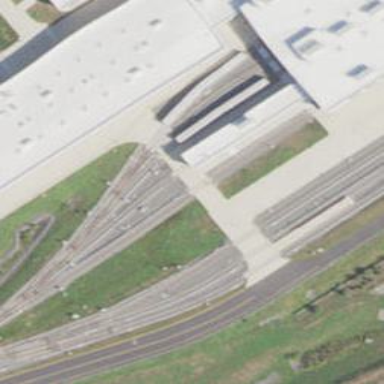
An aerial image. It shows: Electrified rail in service yard.